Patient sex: M
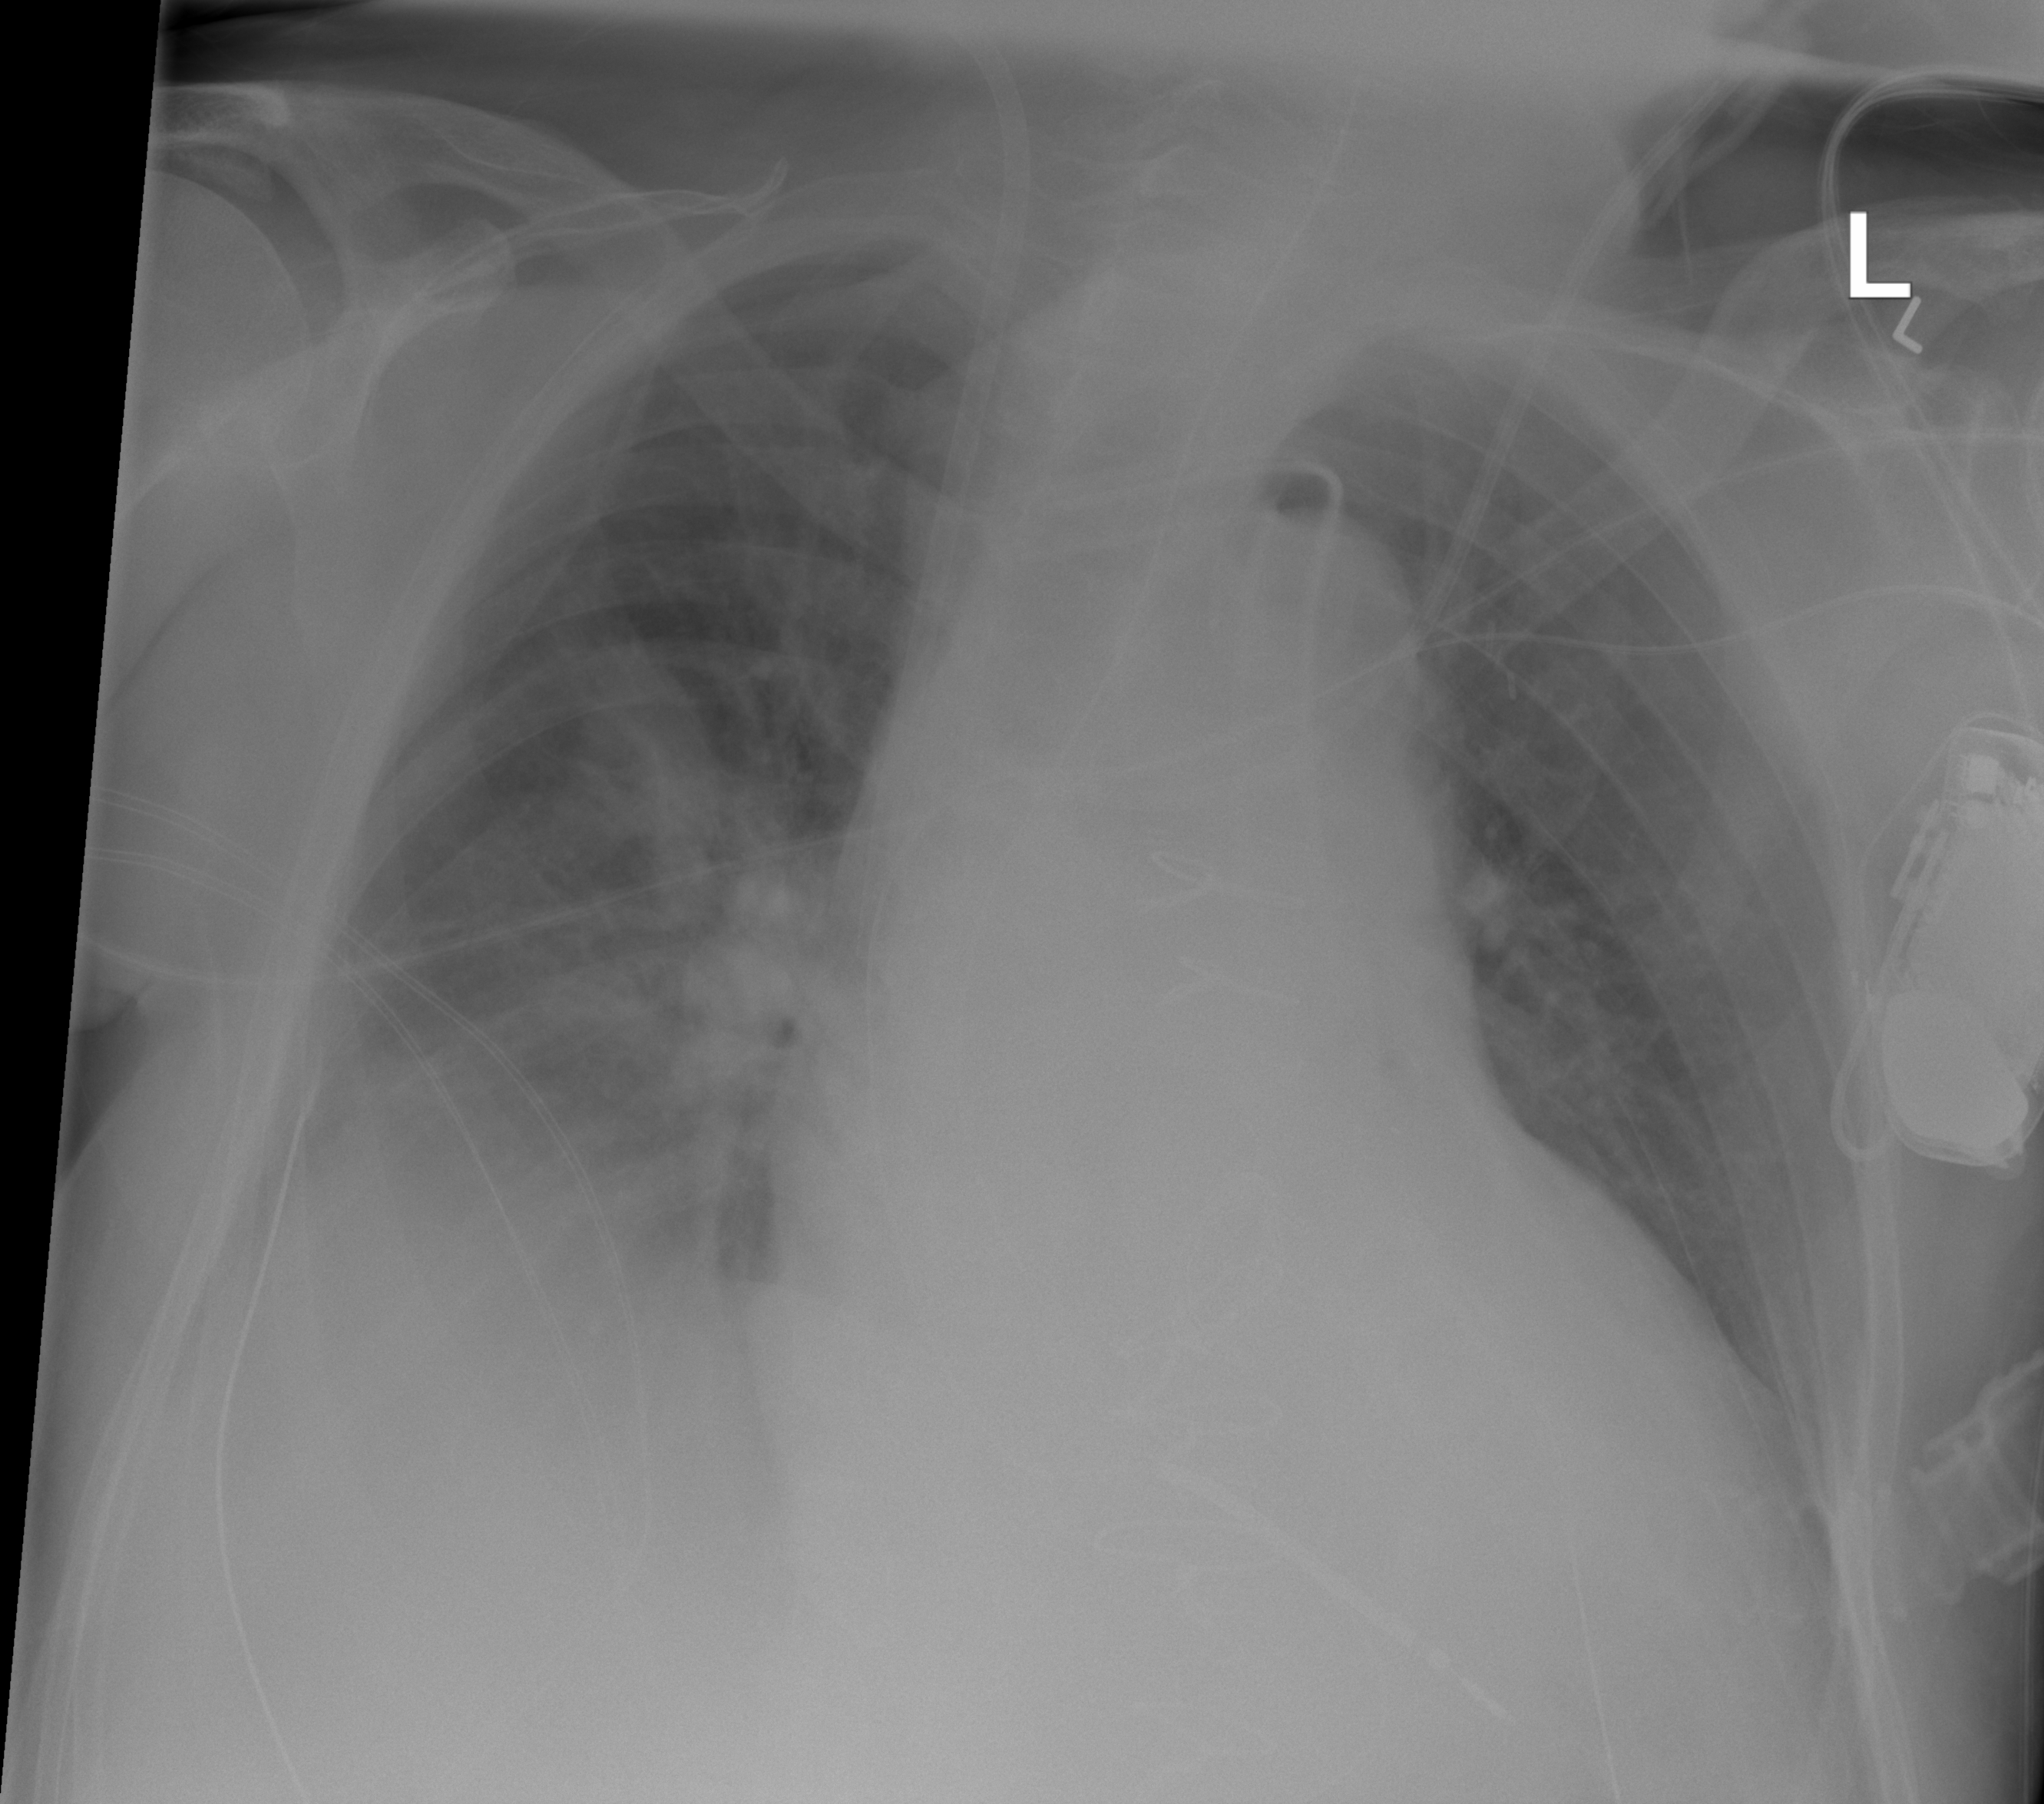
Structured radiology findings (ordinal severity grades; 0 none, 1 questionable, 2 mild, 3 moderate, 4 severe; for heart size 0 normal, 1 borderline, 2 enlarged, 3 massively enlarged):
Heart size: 2
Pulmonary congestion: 3
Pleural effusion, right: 2
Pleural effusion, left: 2
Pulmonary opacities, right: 2
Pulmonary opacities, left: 2
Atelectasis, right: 2
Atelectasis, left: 0